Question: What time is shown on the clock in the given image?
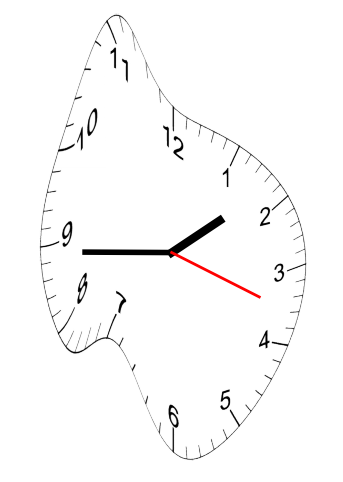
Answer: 01:44:18